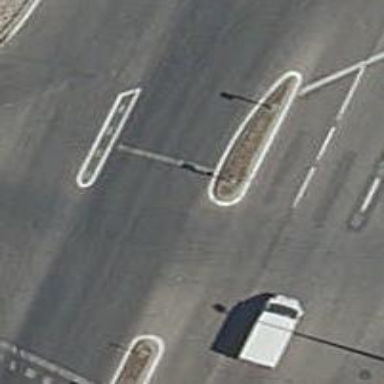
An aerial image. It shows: Road with traffic signals.